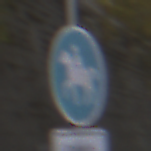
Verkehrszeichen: Reitweg
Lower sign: BesondereFahrzeugeUndTransportgueter6
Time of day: MorningAfternoon
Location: Outdoor (Suburban)
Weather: PartlyCloudy
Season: NotSpecified
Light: Natural